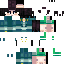
A female human skin with medium skin, wearing brown long hair dressed in a blue hoodie and black pants, featuring a closed mouth.